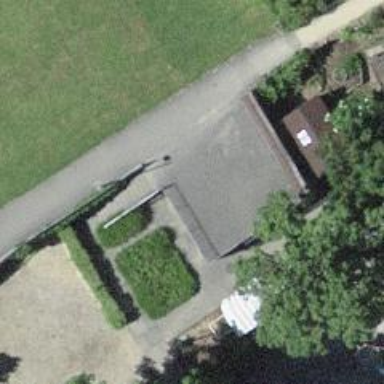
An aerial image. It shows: Toilets.